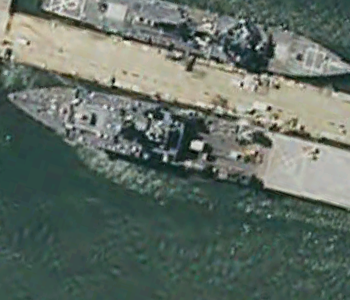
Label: combat